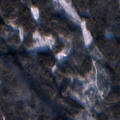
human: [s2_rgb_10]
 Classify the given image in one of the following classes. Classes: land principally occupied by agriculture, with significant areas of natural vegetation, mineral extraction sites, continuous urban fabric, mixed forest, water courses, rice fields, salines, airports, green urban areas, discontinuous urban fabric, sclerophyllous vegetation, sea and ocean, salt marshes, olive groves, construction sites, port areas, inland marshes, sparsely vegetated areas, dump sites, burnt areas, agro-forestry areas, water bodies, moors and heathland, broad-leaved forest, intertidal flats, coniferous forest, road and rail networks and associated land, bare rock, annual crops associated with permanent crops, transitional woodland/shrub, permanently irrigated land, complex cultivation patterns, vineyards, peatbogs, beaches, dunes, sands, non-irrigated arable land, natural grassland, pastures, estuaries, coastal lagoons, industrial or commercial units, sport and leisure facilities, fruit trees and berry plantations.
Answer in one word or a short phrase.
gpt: coniferous forest, mixed forest, transitional woodland/shrub